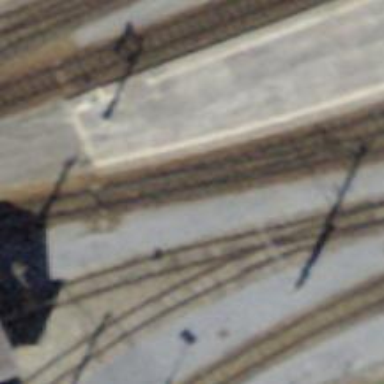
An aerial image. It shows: Railway switch.